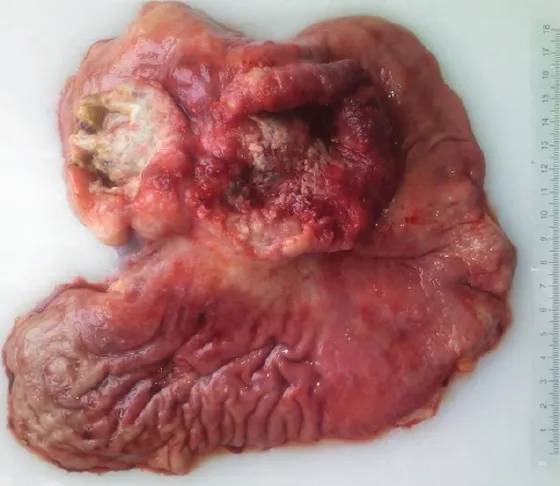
Resected specimen showing two attached ulcerative lesions in the posterior surface of the proximal and middle third of the stomach.
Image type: medical_photograph (other_medical_photograph)